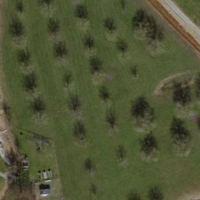
EUNIS habitat code: 40
Species observed at this site:
Filipendula ulmaria